Question: I have service like this :
'''
> http://108.109.95.29/winrtapp/THA001_devDataService.svc/
'''
it gives me an error:
I host this services at windows server 2003 IIS, when I call the same service from localhost it is working fine.
i am accessing this service in <URL> app
Error is :

'
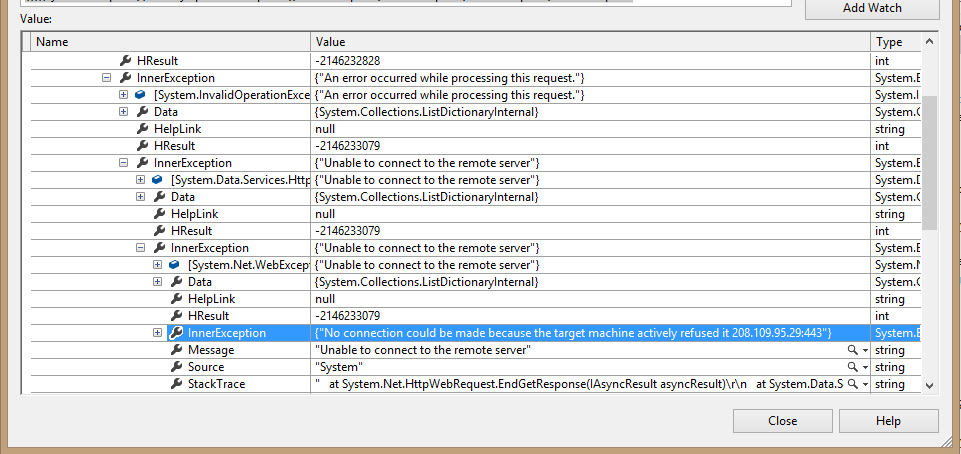
Answer: Error while accessing https. As i dont have the necessary certificates installed on my machine so i wont be able to access it.
Similarly ur windows phone dont have the certificates in it. thats y its giving that error

I had faced similar kind of situation while i was making an wcf service for azure.
<URL>
Check the code in the controller i had to write for my mvc application. I had to giv the path of the certificate in order to authenticate my https.
similarly have will u have to write code for ur windows phone to authenticate the https request.